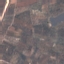
Land use / land cover: PermanentCrop